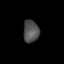
Tissue: lung
Cell type: Epithelial cells
Senescence score: 0.1699
Nuclear area (px): 346
Mean DAPI intensity: 80.815